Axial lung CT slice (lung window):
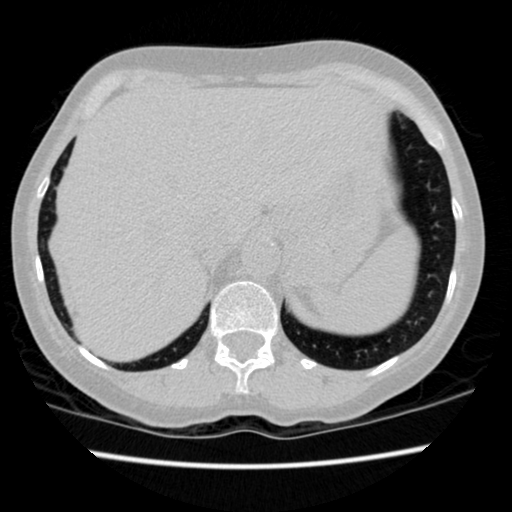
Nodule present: no